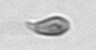
Label: Cryptophyta